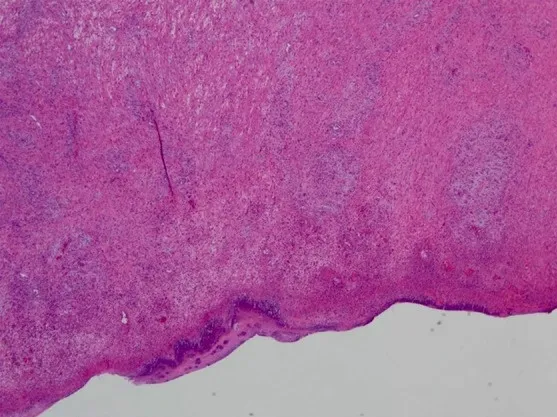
H&E stain of pathological specimen. Analysis revealed mitotic figures less than 5 per 50 high-powered field. Specimen stained positive for actin and desmin, negative for DOG-1, S100, CD34, and ALK-1. H&E, hematoxylin and eosin.
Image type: pathology (h&e)